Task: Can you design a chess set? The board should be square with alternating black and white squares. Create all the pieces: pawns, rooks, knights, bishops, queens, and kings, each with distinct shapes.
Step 762:
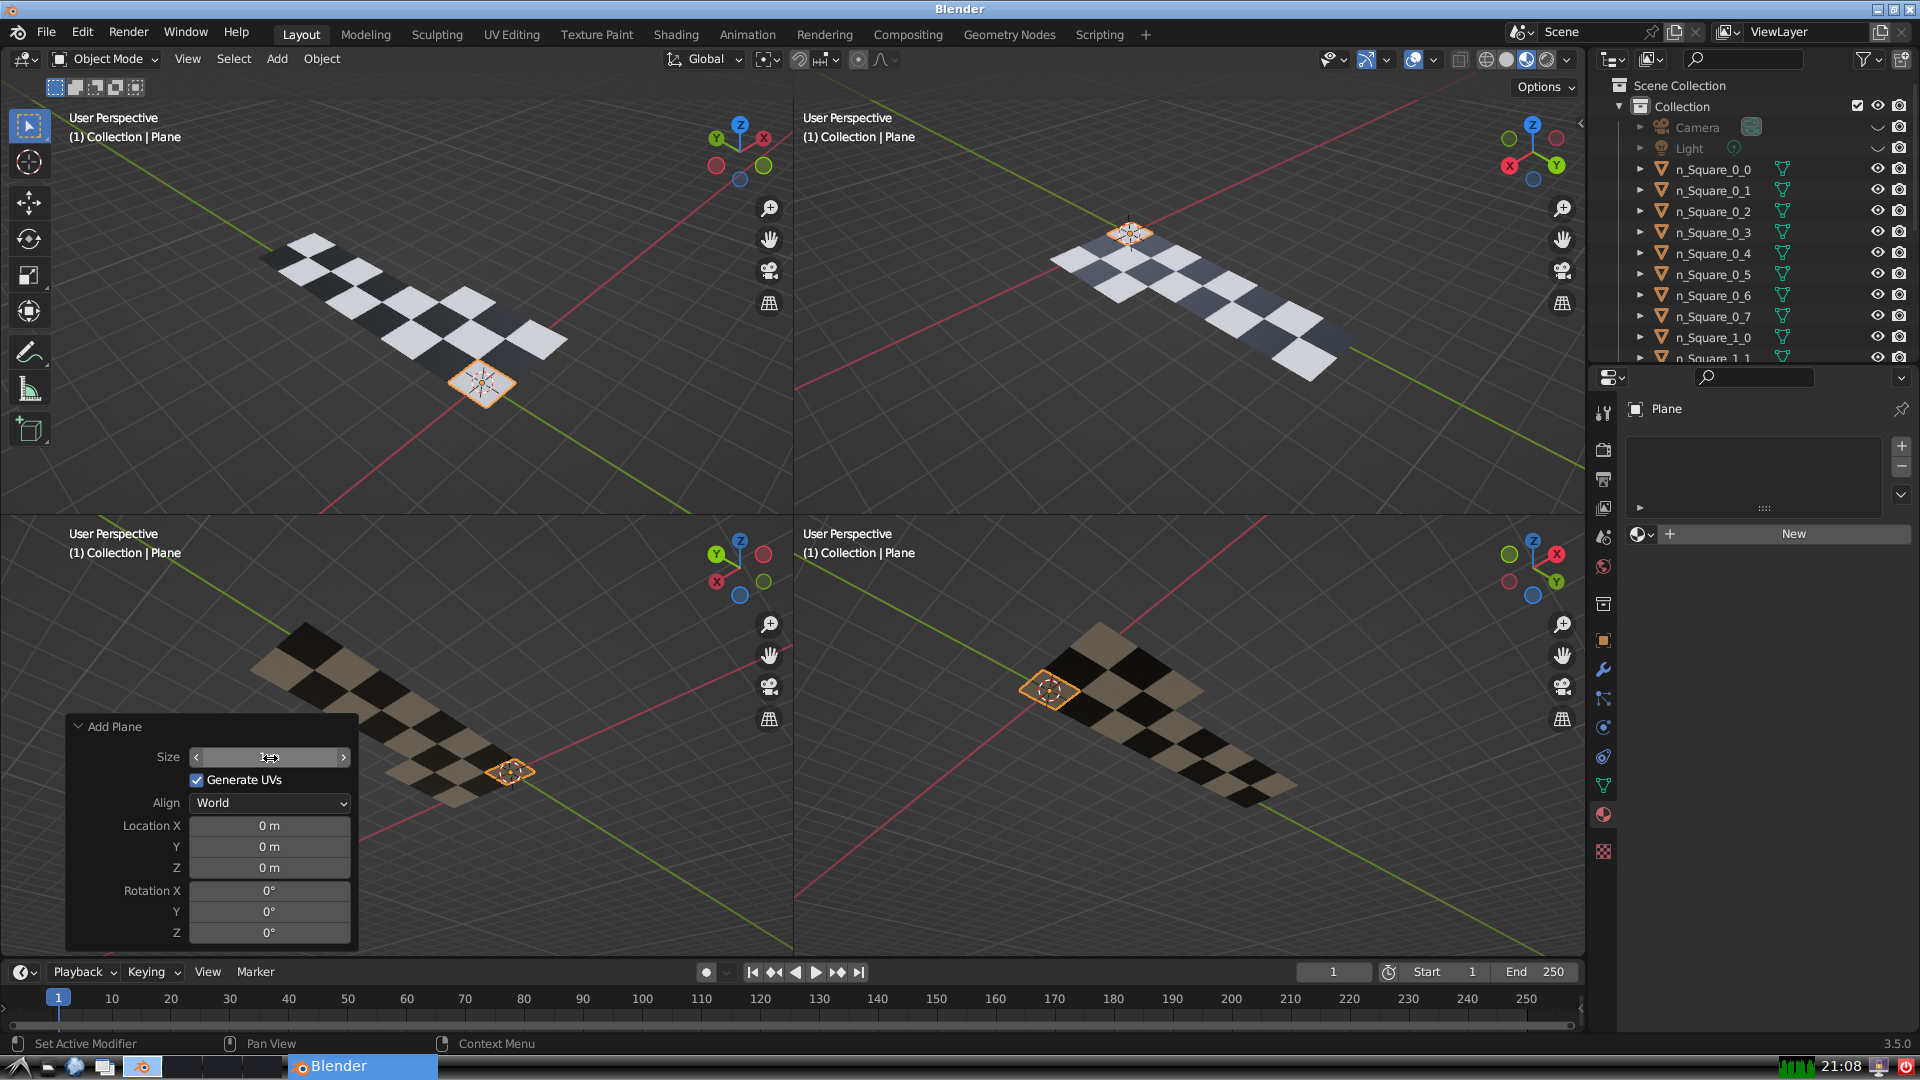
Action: click: no